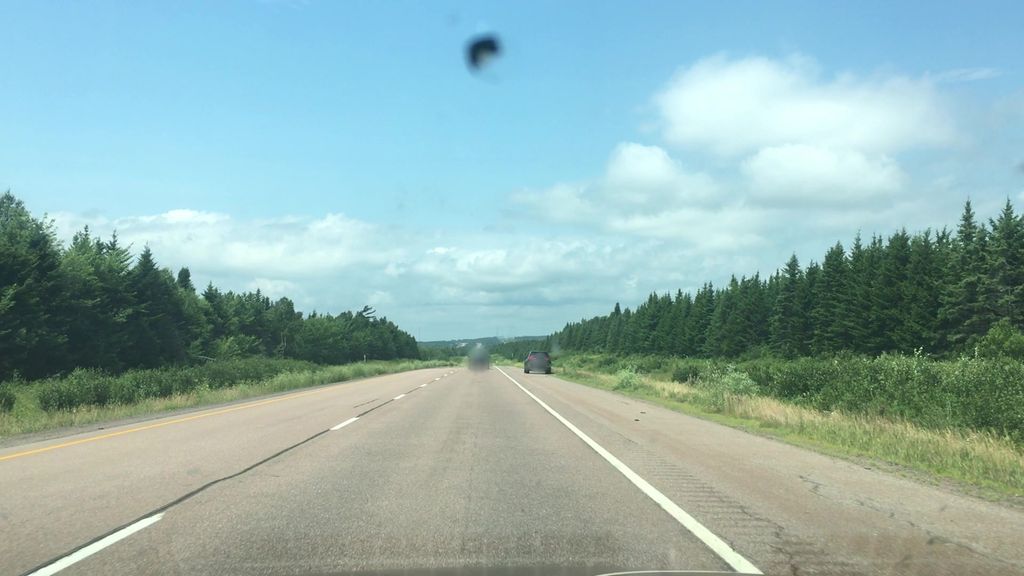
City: charlottetown